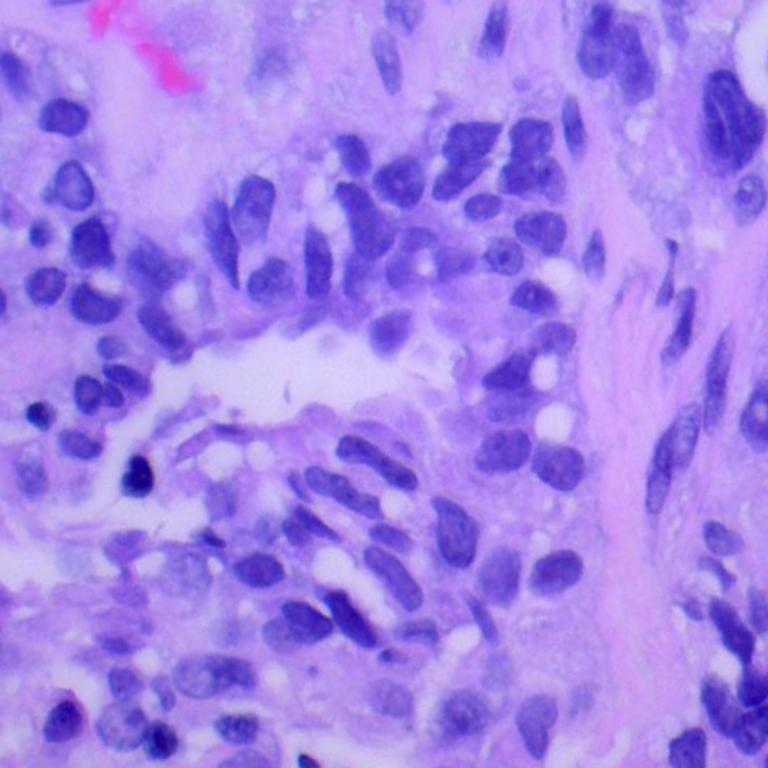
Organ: lung
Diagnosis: adenocarcinomas